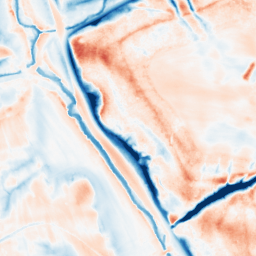
Category: multiscale
Decomposition family: dog_multiscale
Decomposition parameters: sigma_ratio: 1.6
n_scales: 6
base_sigma: 0.5
Upsampling method: bicubic
Upsampling parameters: scale: 4
Upsampling scale: 4